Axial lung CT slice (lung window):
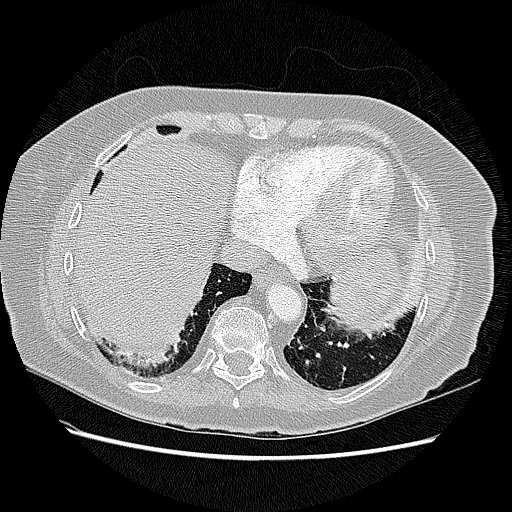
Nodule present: no